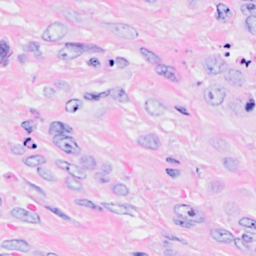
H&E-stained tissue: Breast